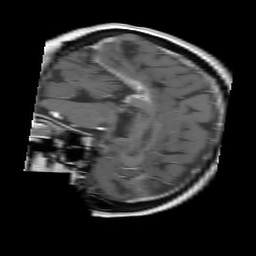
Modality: T1w
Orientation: sagittal
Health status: ill
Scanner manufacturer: siemens
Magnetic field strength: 3 T
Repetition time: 0.4 s
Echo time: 0.0026 s